Question: I would like to display the amount in '$12,050,999.00' format.
I tried as follows:
'''
<h:outputText value="#{sampleBean.Amount}">
<f:convertNumber pattern="###,###" currencySymbol="$" type="currency"/>
</h:outputText>
'''
However, it didn't display the amount in the desired format. I got '12,050,999' instead.
The desired format is shown in the below image:

How can I achieve this?
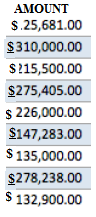
Answer: Your 'pattern' is wrong for a currency. You should be using 'pattern="$?#,##0.00"'.
'''
<f:convertNumber pattern="$?#,##0.00" currencySymbol="$" />
'''
However, there's more at matter: in your original code you also specified the 'type' attribute, which is correct, but this is mutually exclusive with the 'pattern' attribute whereby the 'pattern' attribute gets precedence.
You should actually be omitting the 'pattern' attribute and stick to the 'type' attribute.
'''
<f:convertNumber type="currency" currencySymbol="$" />
'''
Note that this uses the locale as available by 'UIViewRoot#getLocale()' which is expected to be an English/US based locale in order to get the right final format for the USD currency. You'd like to explicitly specify it in either the '<f:view>':
'''
<f:view locale="en_US">
'''
or in the 'locale' attribute of the '<f:convertNumber>':
'''
<f:convertNumber type="currency" currencySymbol="$" locale="en_US" />
'''
### See also:
- <URL>